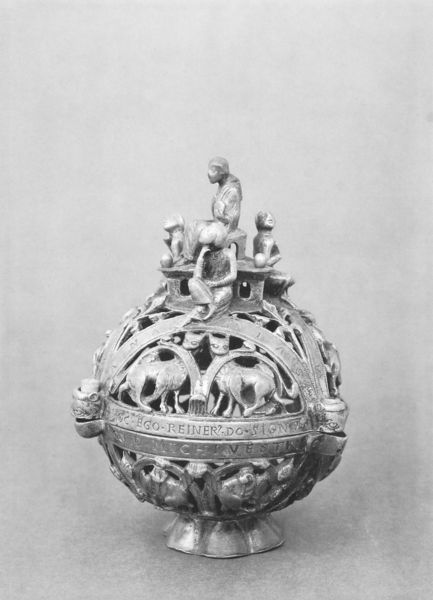
Titel: Weihrauchfaß
Künstler: Reiner von Huy
Institution: Lille, Musée des Beaux-Arts
Schlagwörter: weiß, hund, tier, tiere, mensch, figur, gold, figuren, inschrift, metall, foto, fotografie, kugel, fotographie, gegenstand, latein, ei, gefä´ß